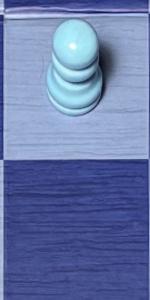
Label: Empty